Question: Can anyone explain how to calculate the highlight color based on dominant color in images like Windows-7 taskbar when mouse is over the taskbar item?
Any c# code?

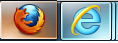
Answer: I believe what it does is take the most prominent color in the application's icon using a method similar to this: <URL>
With that information, it then applies a translucent radial gradient hue and positions it based on your mouse location. The gradient is more white toward the center of your mouse, but the center is actually off screen. The closer to the actual taskbar item, the more transparent it becomes.